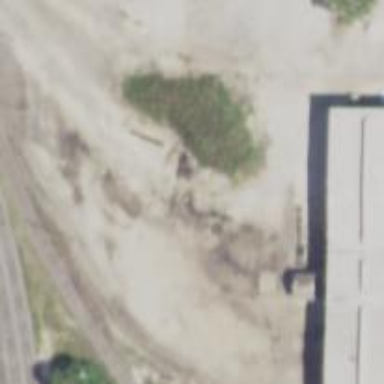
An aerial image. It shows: Abandoned railway yard is depicted.